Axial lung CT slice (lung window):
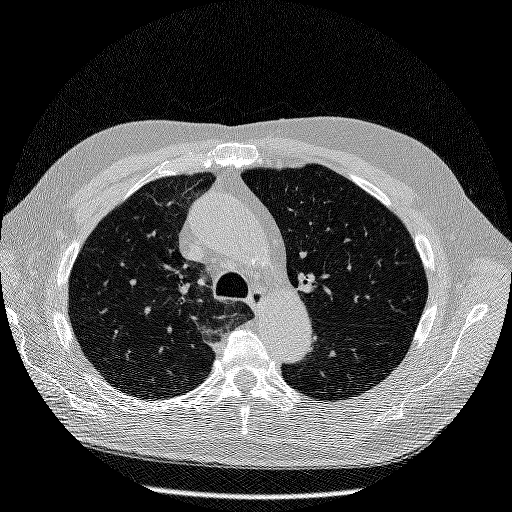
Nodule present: no